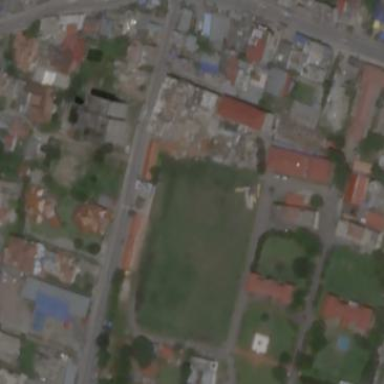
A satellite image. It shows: Grassy area designated for football.